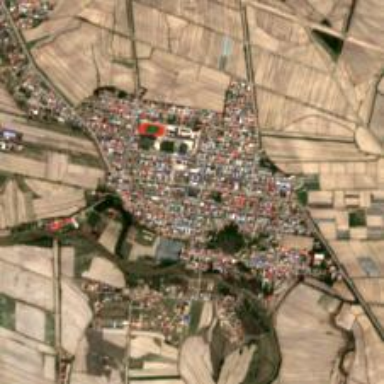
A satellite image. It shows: Ethnic township within town.